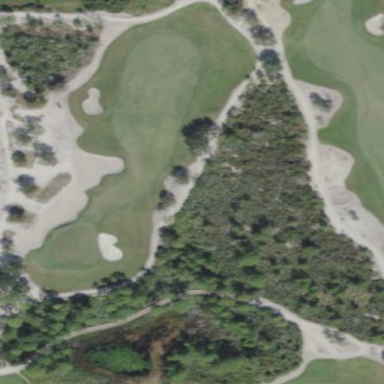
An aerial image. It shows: Area with grass used as rough in golf course.